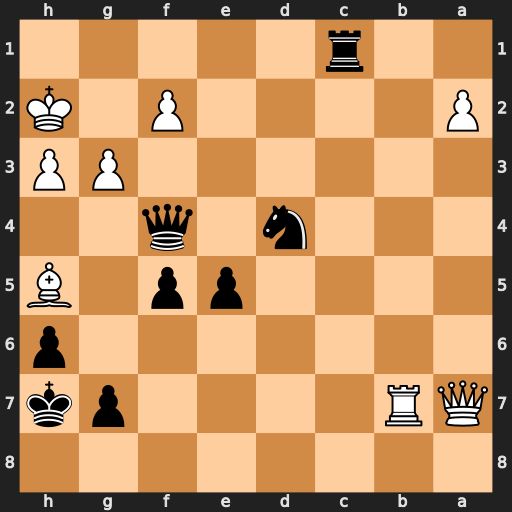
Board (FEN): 8/QR4pk/7p/4pp1B/3n1q2/6PP/P4P1K/2r5
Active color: b
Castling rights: -
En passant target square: -
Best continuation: Qxf2#